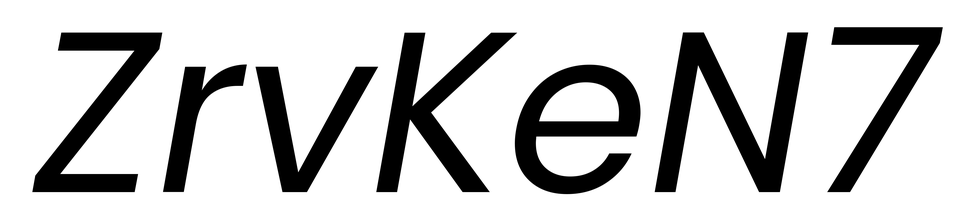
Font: Poppins-Italic